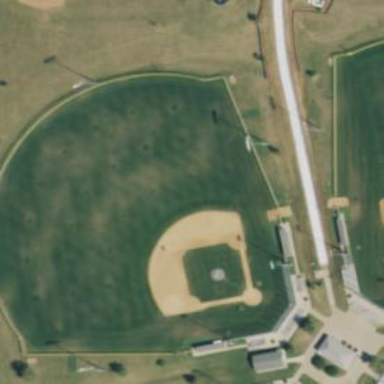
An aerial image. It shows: Baseball pitch for leisure land.